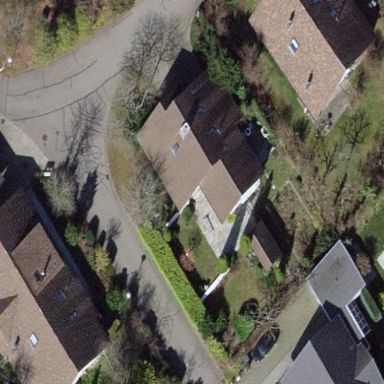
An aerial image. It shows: Detached building.